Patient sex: M
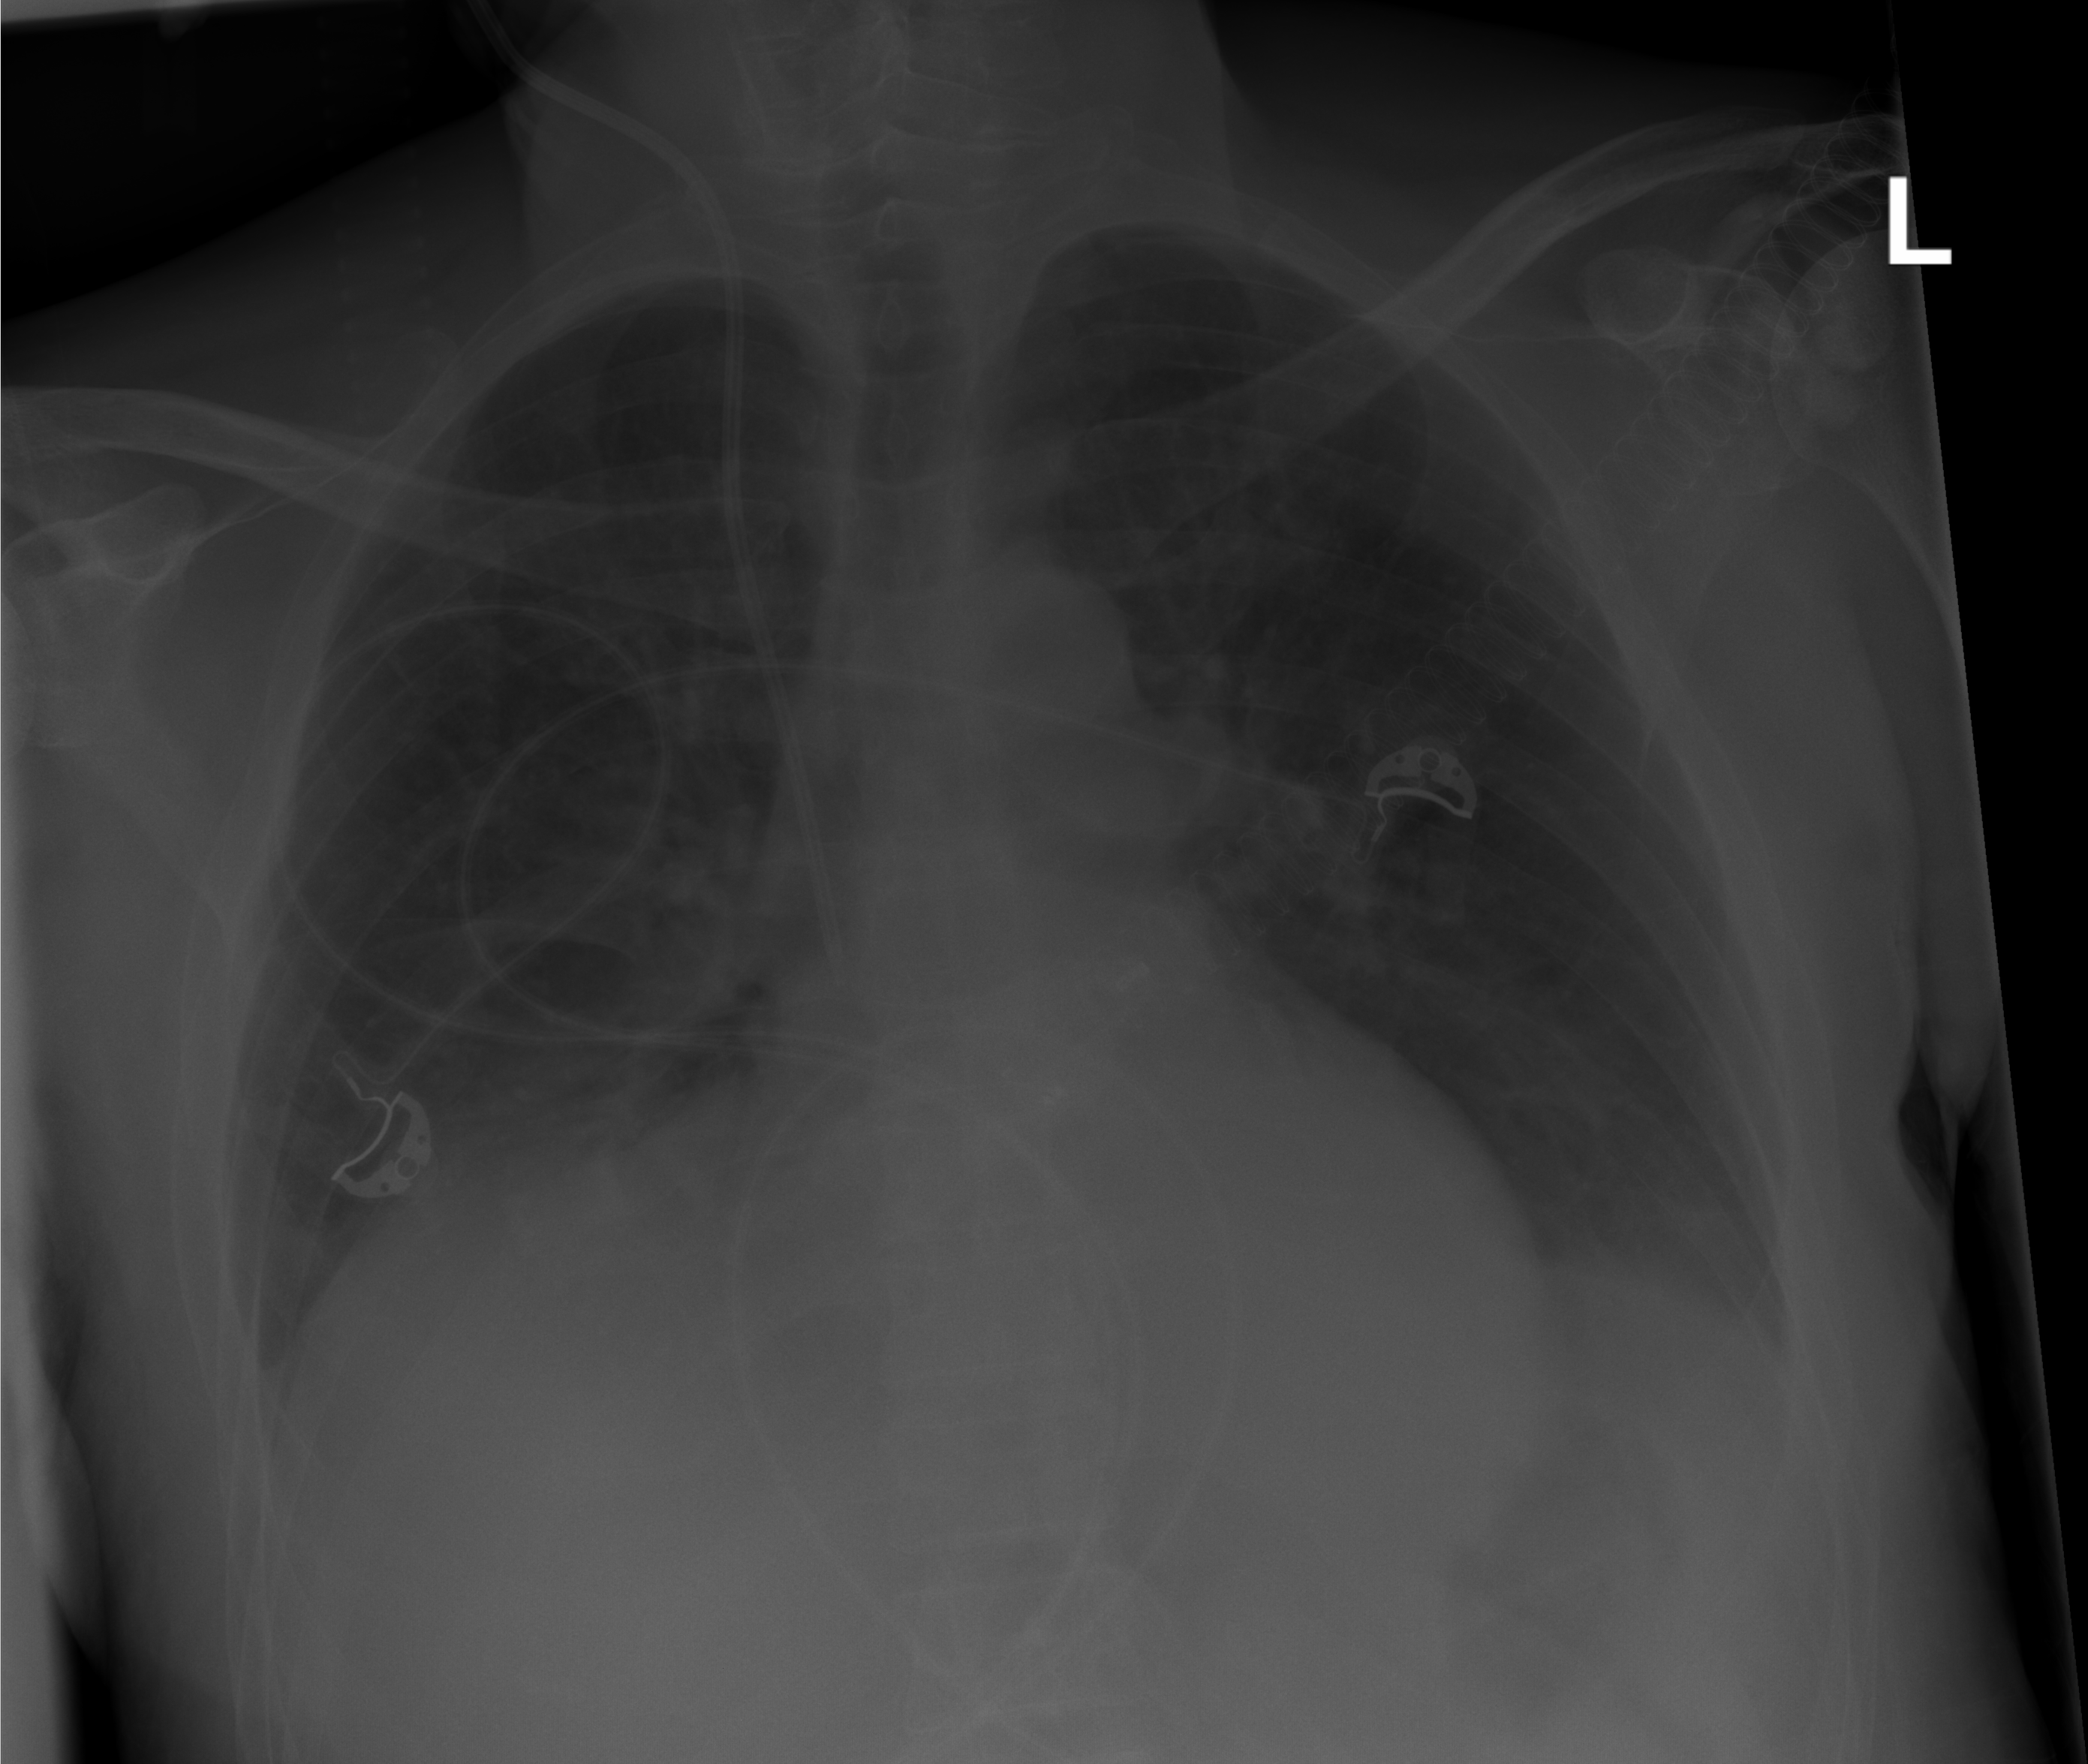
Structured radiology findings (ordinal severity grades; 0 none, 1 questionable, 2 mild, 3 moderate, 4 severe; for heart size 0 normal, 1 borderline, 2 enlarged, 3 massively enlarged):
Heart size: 1
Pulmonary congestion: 2
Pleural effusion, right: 2
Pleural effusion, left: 1
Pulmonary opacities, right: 2
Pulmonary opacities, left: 1
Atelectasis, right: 2
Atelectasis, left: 2